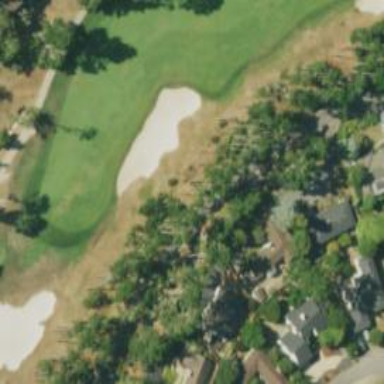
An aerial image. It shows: Rough grassy area used for golf.